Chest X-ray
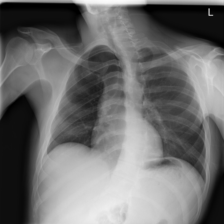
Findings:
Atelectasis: negative
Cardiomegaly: negative
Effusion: positive
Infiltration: negative
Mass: negative
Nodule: negative
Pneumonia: negative
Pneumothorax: negative
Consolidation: negative
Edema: positive
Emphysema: negative
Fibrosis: negative
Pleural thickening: negative
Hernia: negative